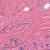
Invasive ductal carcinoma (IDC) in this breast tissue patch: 0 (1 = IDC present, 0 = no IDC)